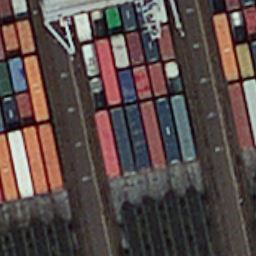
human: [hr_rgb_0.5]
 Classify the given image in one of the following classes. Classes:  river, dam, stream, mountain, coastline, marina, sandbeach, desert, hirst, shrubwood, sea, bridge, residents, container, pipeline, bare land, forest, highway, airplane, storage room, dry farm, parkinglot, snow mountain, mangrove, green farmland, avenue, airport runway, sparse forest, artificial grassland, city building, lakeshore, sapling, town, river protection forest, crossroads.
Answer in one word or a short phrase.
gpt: container